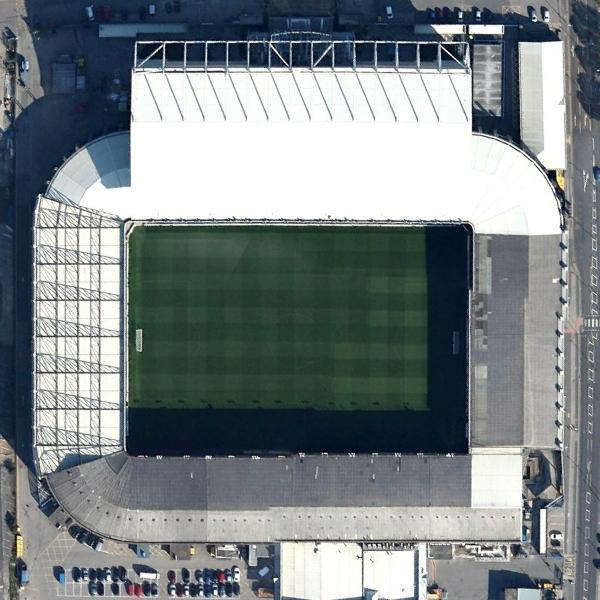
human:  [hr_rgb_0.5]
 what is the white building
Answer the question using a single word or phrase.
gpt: stadium